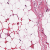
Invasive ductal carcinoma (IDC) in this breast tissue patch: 0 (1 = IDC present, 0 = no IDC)